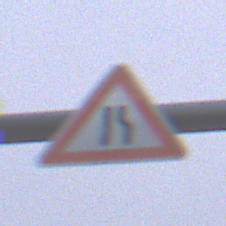
Verkehrszeichen: EinseitigVerengteFahrbahnRechts
Umgebung: Outdoor, Beach
Tageszeit: SunriseSunset
Wetter: Overcast
Licht: Natural
Jahreszeit: NotSpecified
Kontrast: LowContrast